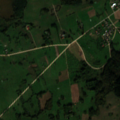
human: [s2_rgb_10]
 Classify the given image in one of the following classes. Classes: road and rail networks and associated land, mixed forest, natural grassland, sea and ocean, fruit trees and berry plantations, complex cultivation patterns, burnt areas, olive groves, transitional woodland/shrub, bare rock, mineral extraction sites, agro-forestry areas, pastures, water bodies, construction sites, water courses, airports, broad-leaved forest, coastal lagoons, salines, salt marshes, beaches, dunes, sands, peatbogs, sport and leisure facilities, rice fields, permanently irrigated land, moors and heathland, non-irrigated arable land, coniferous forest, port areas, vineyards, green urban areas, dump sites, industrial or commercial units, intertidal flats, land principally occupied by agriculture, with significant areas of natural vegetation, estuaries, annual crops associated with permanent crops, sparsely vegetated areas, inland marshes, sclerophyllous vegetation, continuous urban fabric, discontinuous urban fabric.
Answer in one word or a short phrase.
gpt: discontinuous urban fabric, fruit trees and berry plantations, pastures, complex cultivation patterns, land principally occupied by agriculture, with significant areas of natural vegetation, broad-leaved forest, mixed forest, transitional woodland/shrub